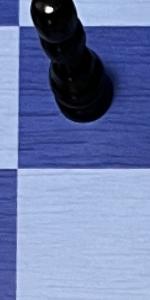
Label: Empty